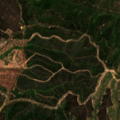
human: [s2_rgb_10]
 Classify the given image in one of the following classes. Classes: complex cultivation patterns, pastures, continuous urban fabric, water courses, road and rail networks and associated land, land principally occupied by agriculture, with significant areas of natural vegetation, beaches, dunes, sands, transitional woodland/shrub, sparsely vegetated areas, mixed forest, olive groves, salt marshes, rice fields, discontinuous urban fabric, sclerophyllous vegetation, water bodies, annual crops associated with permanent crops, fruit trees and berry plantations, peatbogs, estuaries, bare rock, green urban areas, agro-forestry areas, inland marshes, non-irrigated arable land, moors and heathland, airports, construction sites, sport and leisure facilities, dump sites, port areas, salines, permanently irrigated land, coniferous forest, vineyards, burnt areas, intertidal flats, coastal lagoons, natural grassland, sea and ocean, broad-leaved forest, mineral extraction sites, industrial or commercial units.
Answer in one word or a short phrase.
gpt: continuous urban fabric